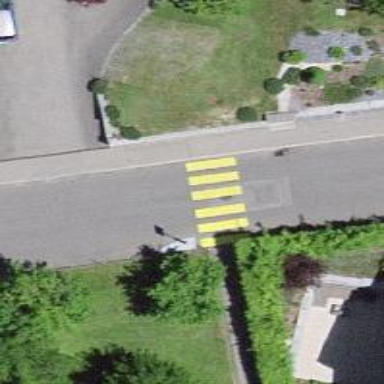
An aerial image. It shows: Zebra crossing on the road.